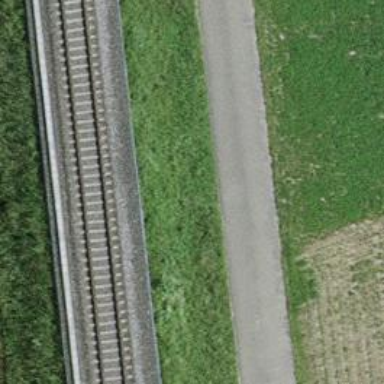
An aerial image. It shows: Unclassified road with asphalt surface passing through agricultural land.